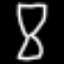
Label: hourglass